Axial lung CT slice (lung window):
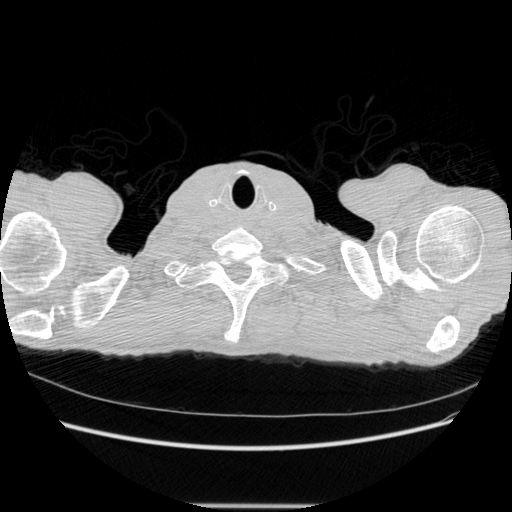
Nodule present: no